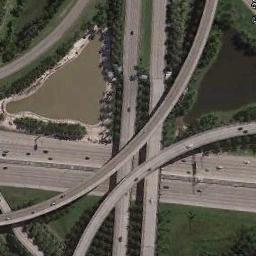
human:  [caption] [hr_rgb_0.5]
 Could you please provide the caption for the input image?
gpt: The overpass is on the grass next to some lakes .

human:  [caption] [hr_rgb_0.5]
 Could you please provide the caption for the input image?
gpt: The directional overpass is over the roads and some lakes are next to the overpass .

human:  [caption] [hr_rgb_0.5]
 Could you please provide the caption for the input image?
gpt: There are two overpasses and three lakes in this area .

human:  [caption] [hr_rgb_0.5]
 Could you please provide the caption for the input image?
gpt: There are some green trees and two lakes beside the overpass .

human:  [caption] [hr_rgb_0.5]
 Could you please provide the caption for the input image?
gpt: Many cars are on the road under the overpass .